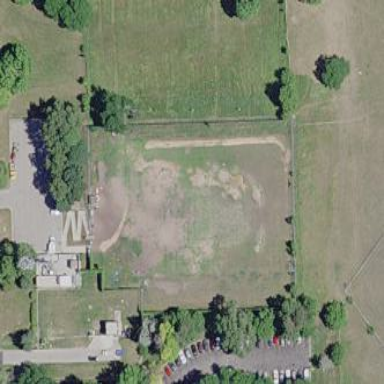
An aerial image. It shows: Dog park with grassy land.